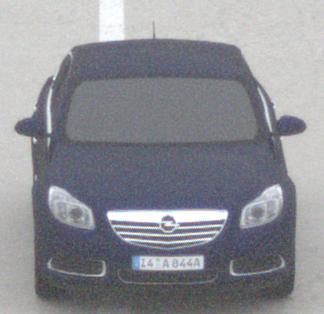
Make: Opel
Model: Insignia 1.6
Detailed model: Insignia (A) Notch Back
Model produced from: 2008/11
Model produced until: 2008/12
Doors: 4
Color: blue
Road condition: dry road
Daytime: midday
Contrast: low contrast